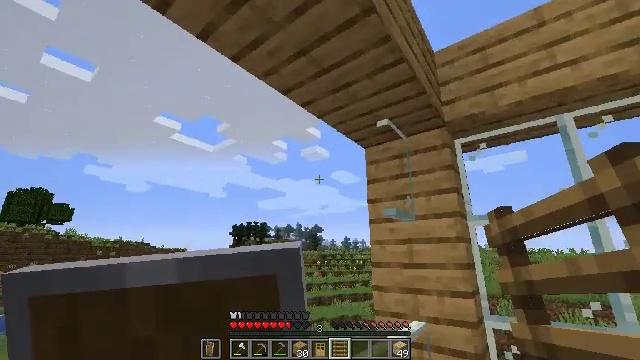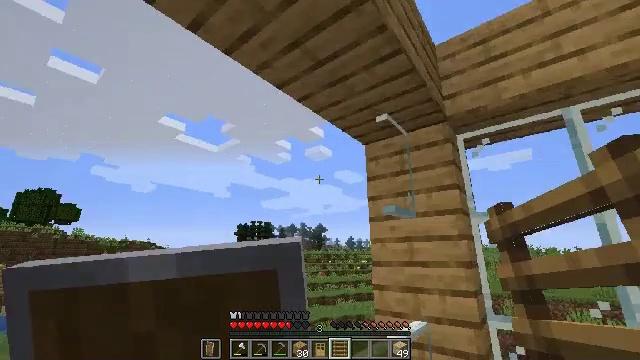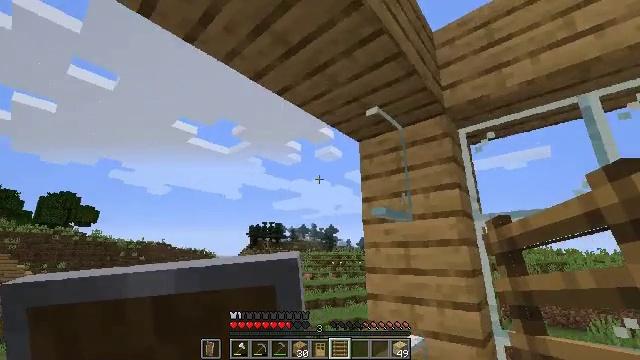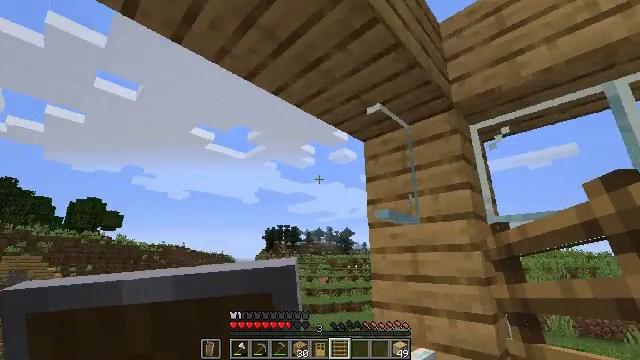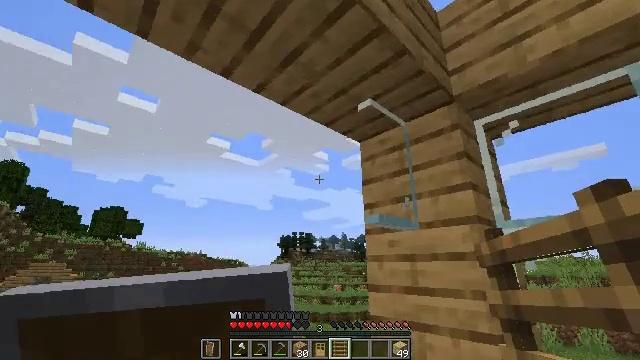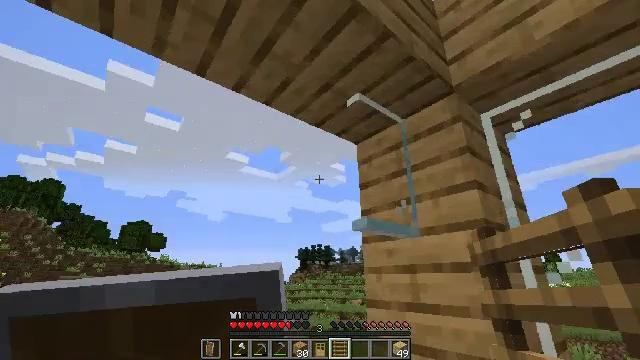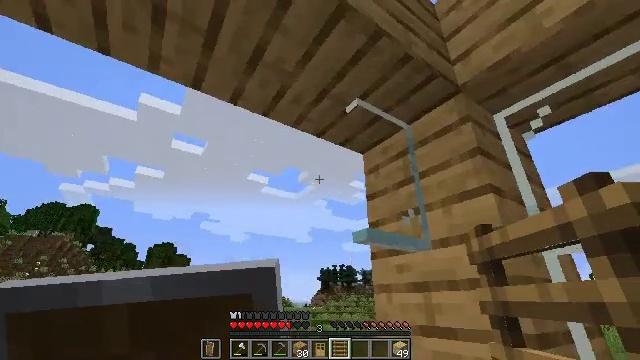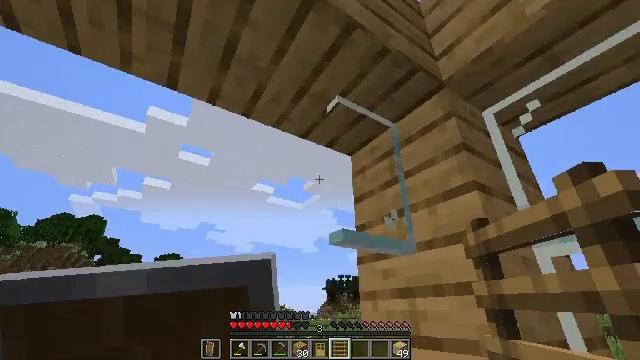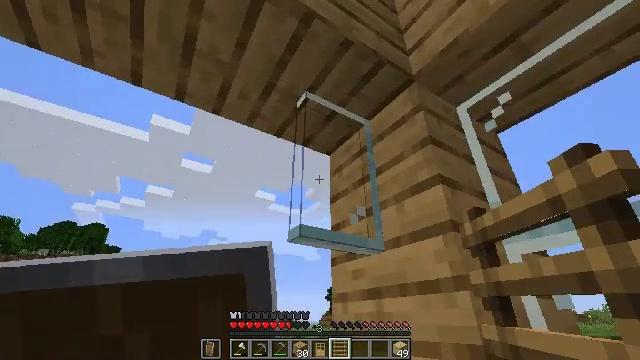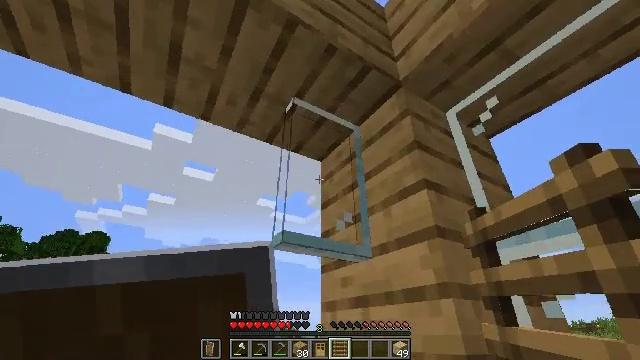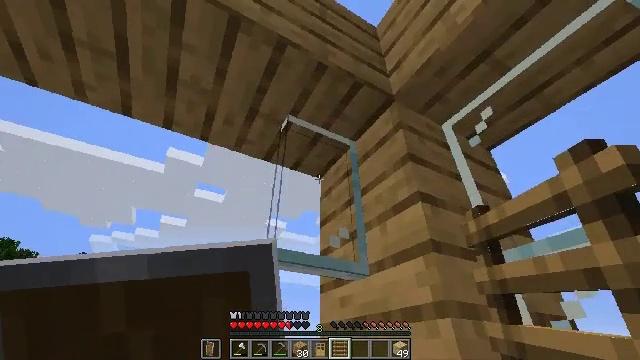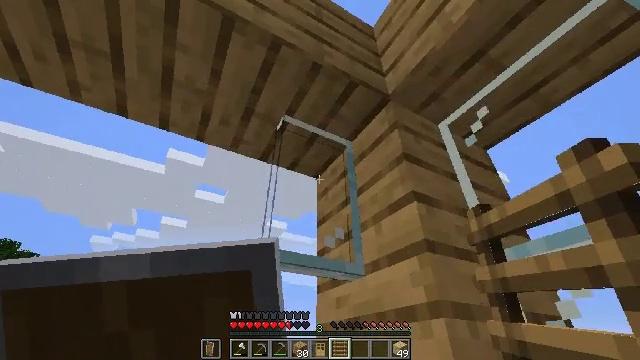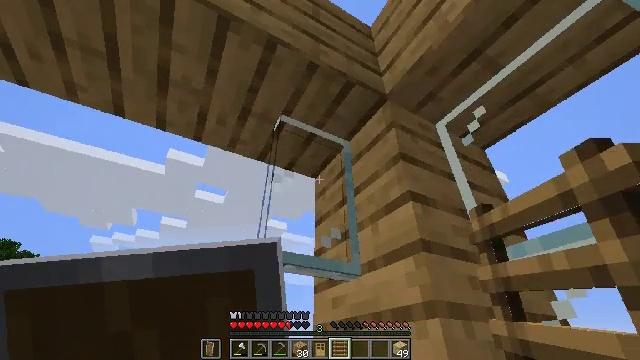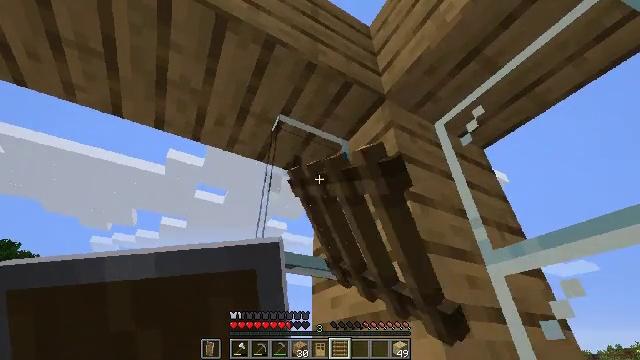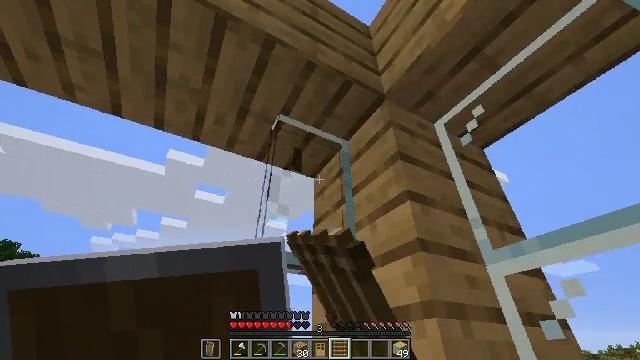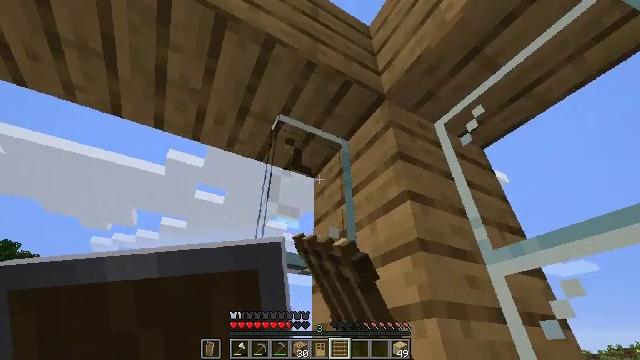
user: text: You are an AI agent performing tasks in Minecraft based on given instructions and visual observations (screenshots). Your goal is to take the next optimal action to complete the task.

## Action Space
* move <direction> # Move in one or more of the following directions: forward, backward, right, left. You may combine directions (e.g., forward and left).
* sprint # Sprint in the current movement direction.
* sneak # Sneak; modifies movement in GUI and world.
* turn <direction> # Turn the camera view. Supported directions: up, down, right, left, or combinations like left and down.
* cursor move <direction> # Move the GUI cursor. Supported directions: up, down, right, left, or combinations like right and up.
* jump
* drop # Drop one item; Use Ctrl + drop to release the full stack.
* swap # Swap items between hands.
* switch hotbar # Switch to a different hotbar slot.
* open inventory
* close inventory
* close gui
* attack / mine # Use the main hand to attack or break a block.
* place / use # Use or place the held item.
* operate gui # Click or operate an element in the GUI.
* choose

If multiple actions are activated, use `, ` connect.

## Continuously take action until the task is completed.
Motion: motion action
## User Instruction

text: Break the glass pane to collect it.
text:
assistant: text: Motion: move forward and move right
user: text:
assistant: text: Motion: move forward and move right, turn left
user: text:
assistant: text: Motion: move forward and move right, turn left
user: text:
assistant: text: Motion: move forward and move right, turn left and up
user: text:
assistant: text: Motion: move forward and move right, turn left and up
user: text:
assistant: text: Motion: move forward and move right, turn left and up
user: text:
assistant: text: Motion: move right, turn left and up
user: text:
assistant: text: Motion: move right, turn up
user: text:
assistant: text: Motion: turn up
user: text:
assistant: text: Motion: turn left and up
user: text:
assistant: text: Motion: no_op
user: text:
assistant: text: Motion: attack / mine
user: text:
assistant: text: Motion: attack / mine
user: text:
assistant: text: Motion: attack / mine
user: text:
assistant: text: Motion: attack / mine
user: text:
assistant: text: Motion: attack / mine
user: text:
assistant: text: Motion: attack / mine
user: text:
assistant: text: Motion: attack / mine
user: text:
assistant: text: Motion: attack / mine
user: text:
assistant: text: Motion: attack / mine
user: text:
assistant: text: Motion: attack / mine
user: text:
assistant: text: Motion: attack / mine
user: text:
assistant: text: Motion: attack / mine
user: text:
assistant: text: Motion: attack / mine
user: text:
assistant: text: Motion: attack / mine